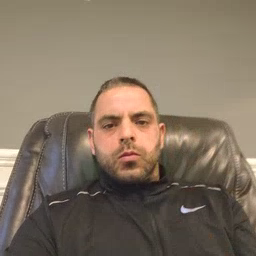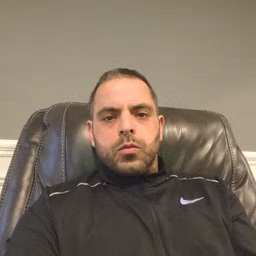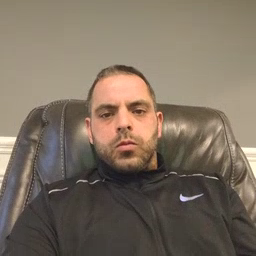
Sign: head